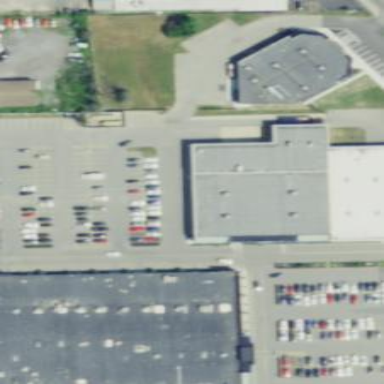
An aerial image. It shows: Retail building housing department store.